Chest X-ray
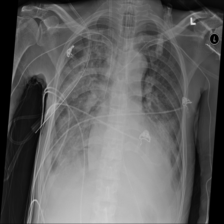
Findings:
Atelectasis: negative
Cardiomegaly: negative
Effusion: positive
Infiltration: positive
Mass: negative
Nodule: negative
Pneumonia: negative
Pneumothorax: negative
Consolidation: negative
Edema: negative
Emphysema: negative
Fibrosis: negative
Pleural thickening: positive
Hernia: negative